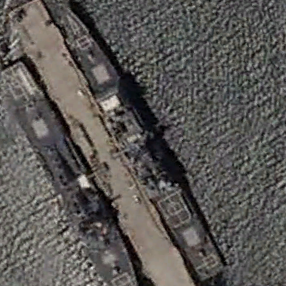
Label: cruiser